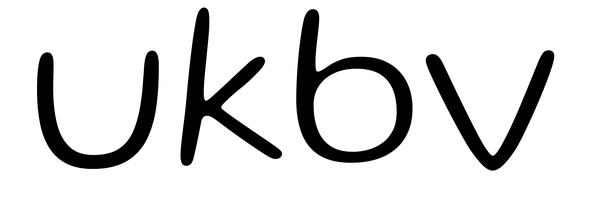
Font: Gluten_ExtraLight